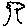
Label: tree